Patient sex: F
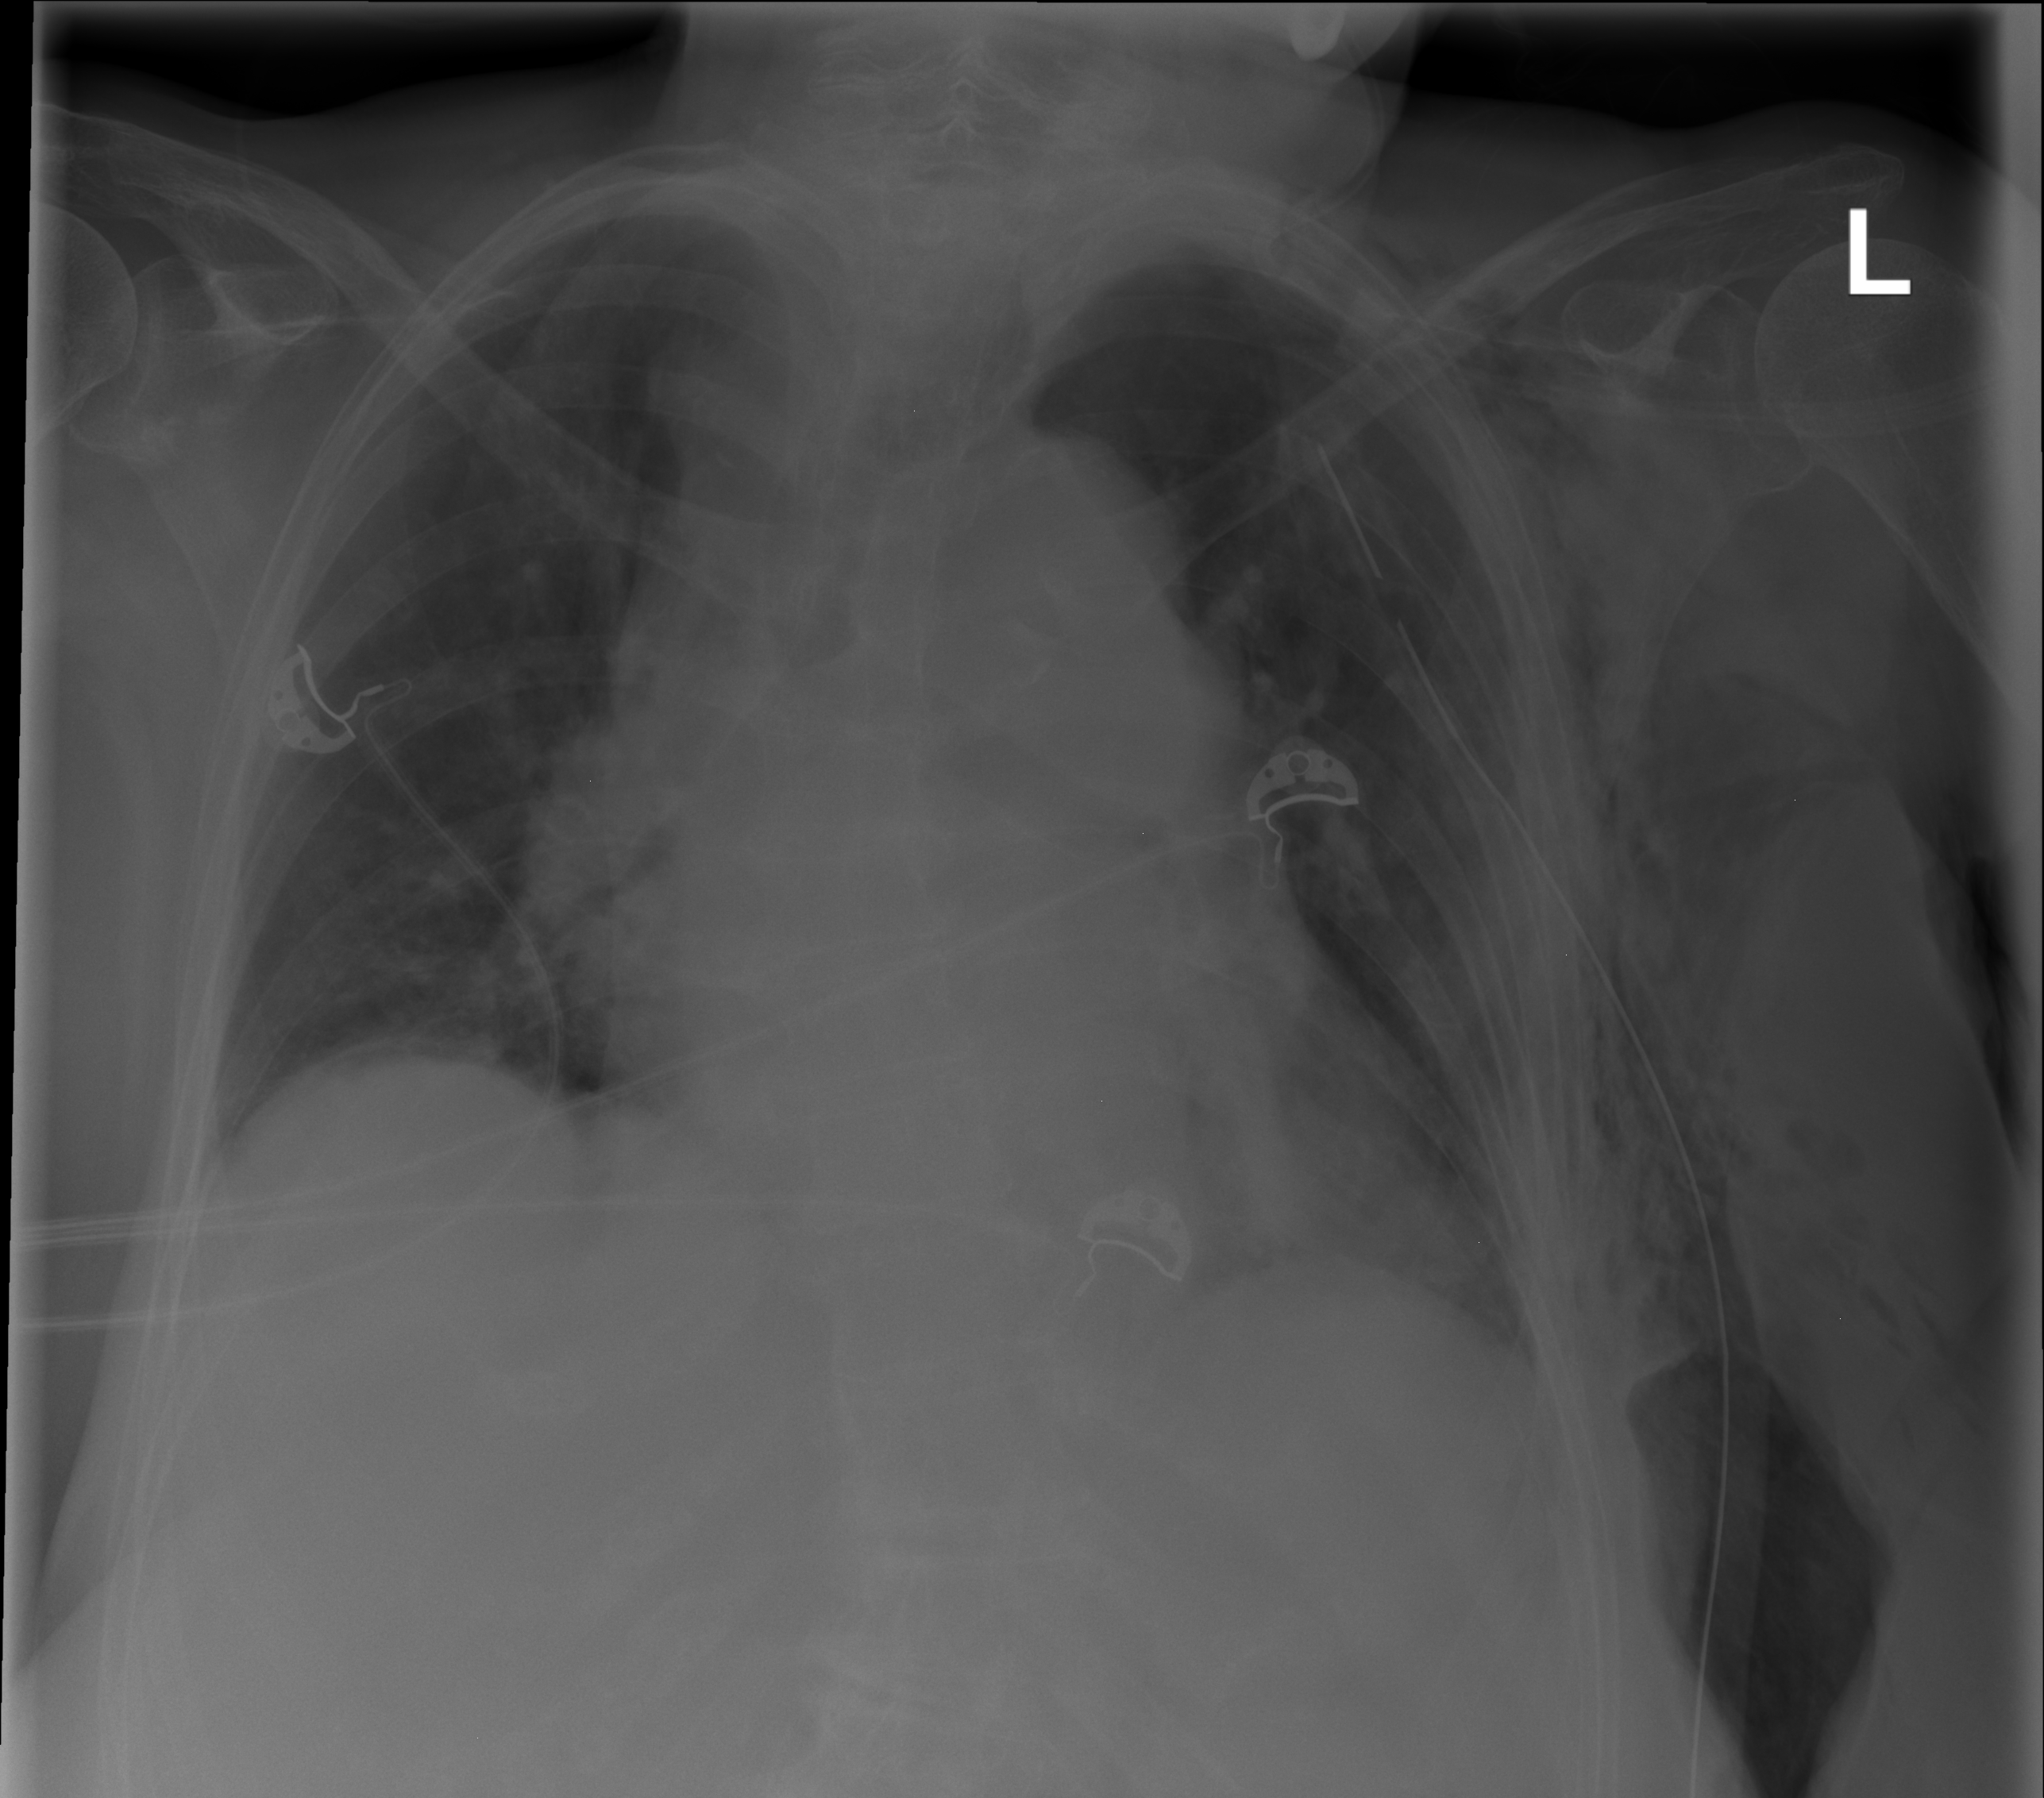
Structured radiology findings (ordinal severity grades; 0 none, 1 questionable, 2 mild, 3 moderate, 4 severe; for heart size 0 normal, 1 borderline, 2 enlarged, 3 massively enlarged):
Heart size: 0
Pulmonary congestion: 0
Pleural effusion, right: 0
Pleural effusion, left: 0
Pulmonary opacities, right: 2
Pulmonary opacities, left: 0
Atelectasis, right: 0
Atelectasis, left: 0